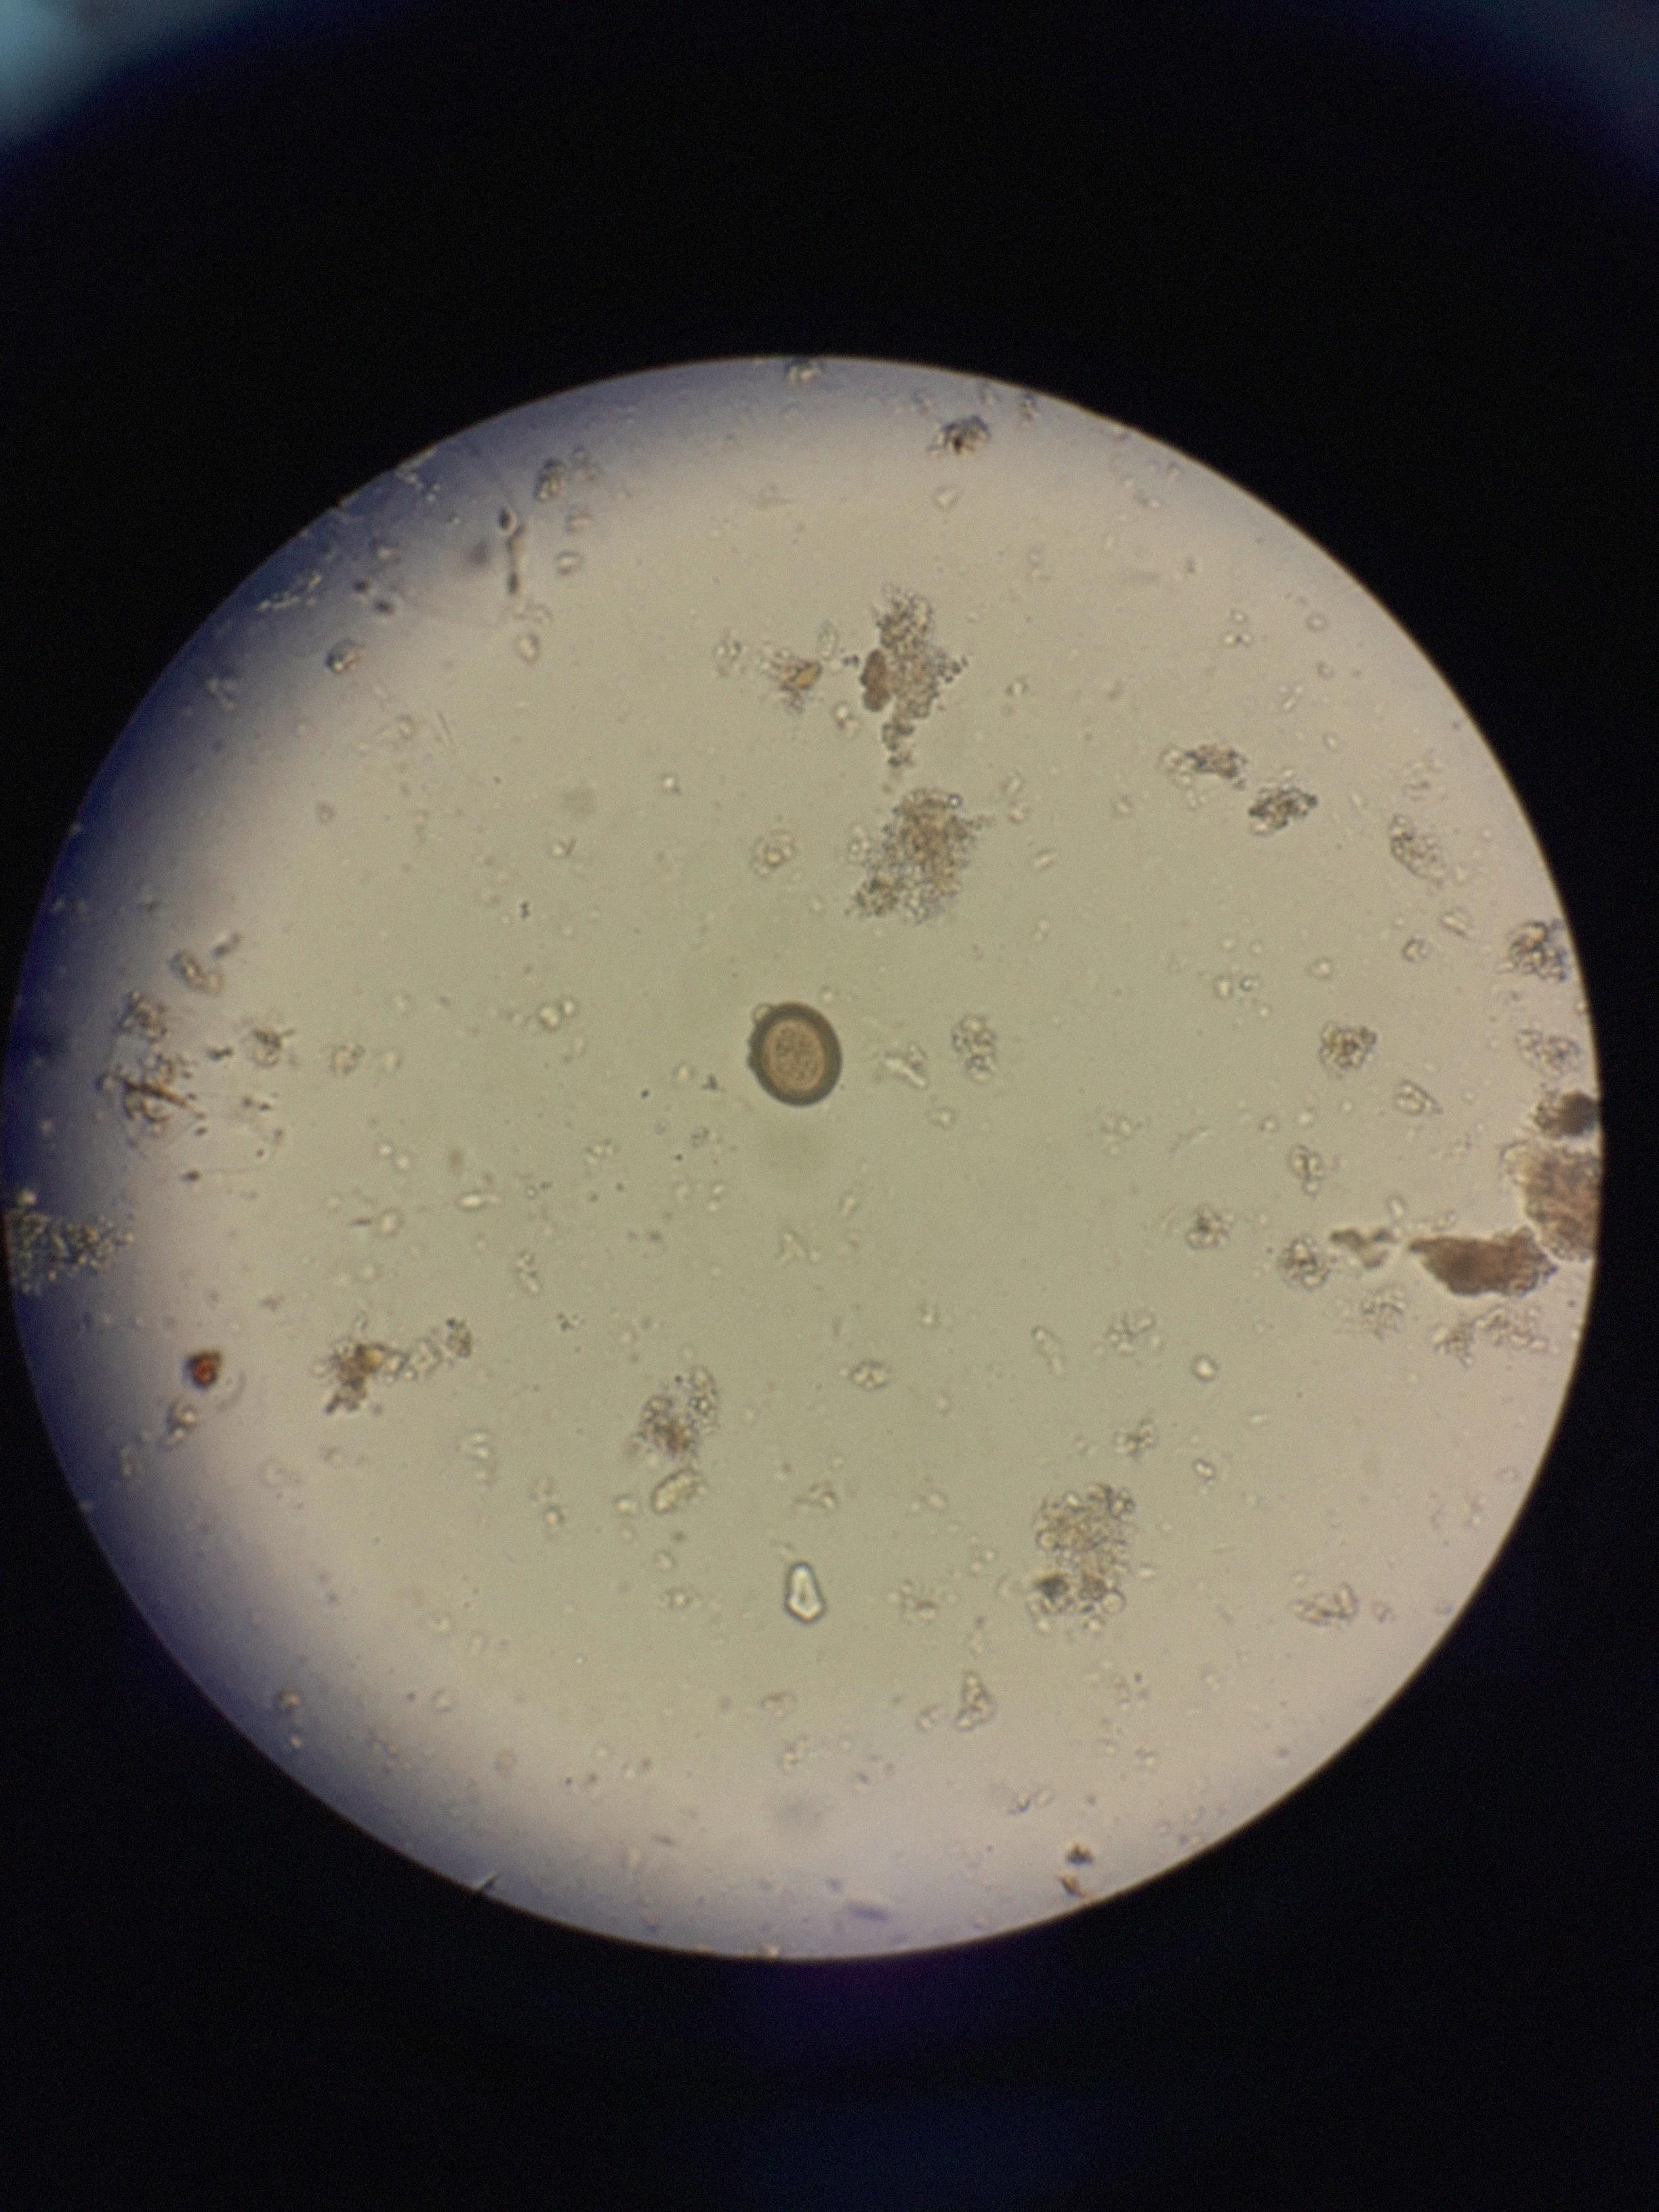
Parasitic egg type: Taenia spp. egg